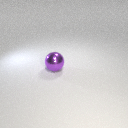
large purple metal sphere